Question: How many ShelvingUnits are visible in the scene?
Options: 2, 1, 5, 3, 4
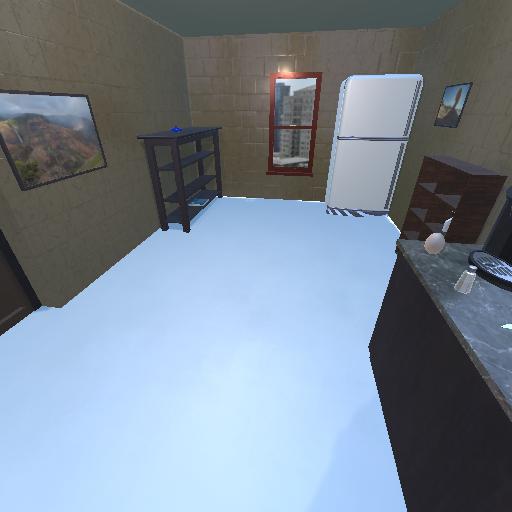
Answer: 2